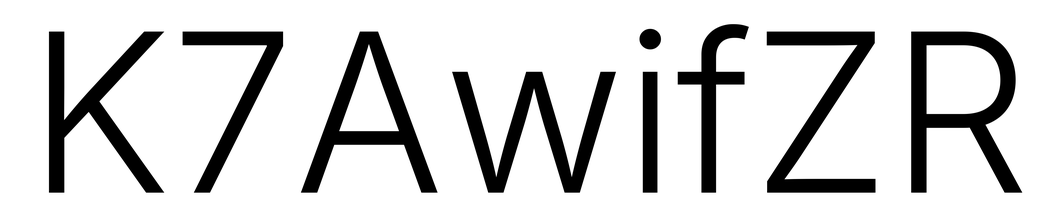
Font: Inter_Light